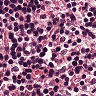
Metastatic tissue present: no